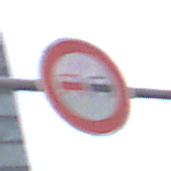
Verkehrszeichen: Ueberholverbot
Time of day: SunriseSunset
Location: Outdoor (Urban)
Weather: PartlyCloudy
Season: NotSpecified
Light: Natural